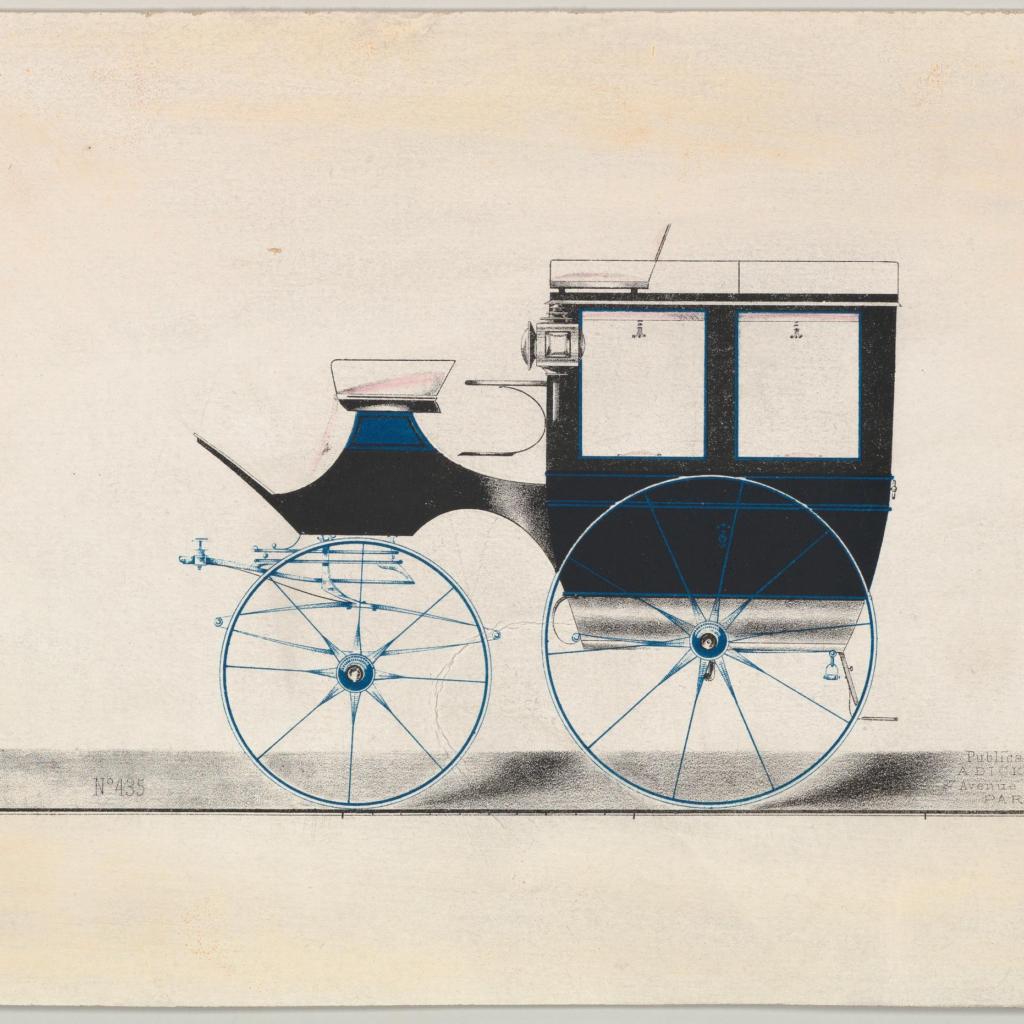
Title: Design for Wagonette or Omnibus (unnumbered)
Object type: Print
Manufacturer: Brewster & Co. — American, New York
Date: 1850–70
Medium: Color lithograph
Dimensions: sheet: 5 1/2 x 8 7/8 in. (14 x 22.5 cm)
Classification: Prints
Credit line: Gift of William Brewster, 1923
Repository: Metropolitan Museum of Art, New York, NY